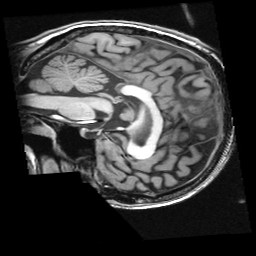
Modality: T1w
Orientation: sagittal
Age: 25
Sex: female